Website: macys
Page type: payment
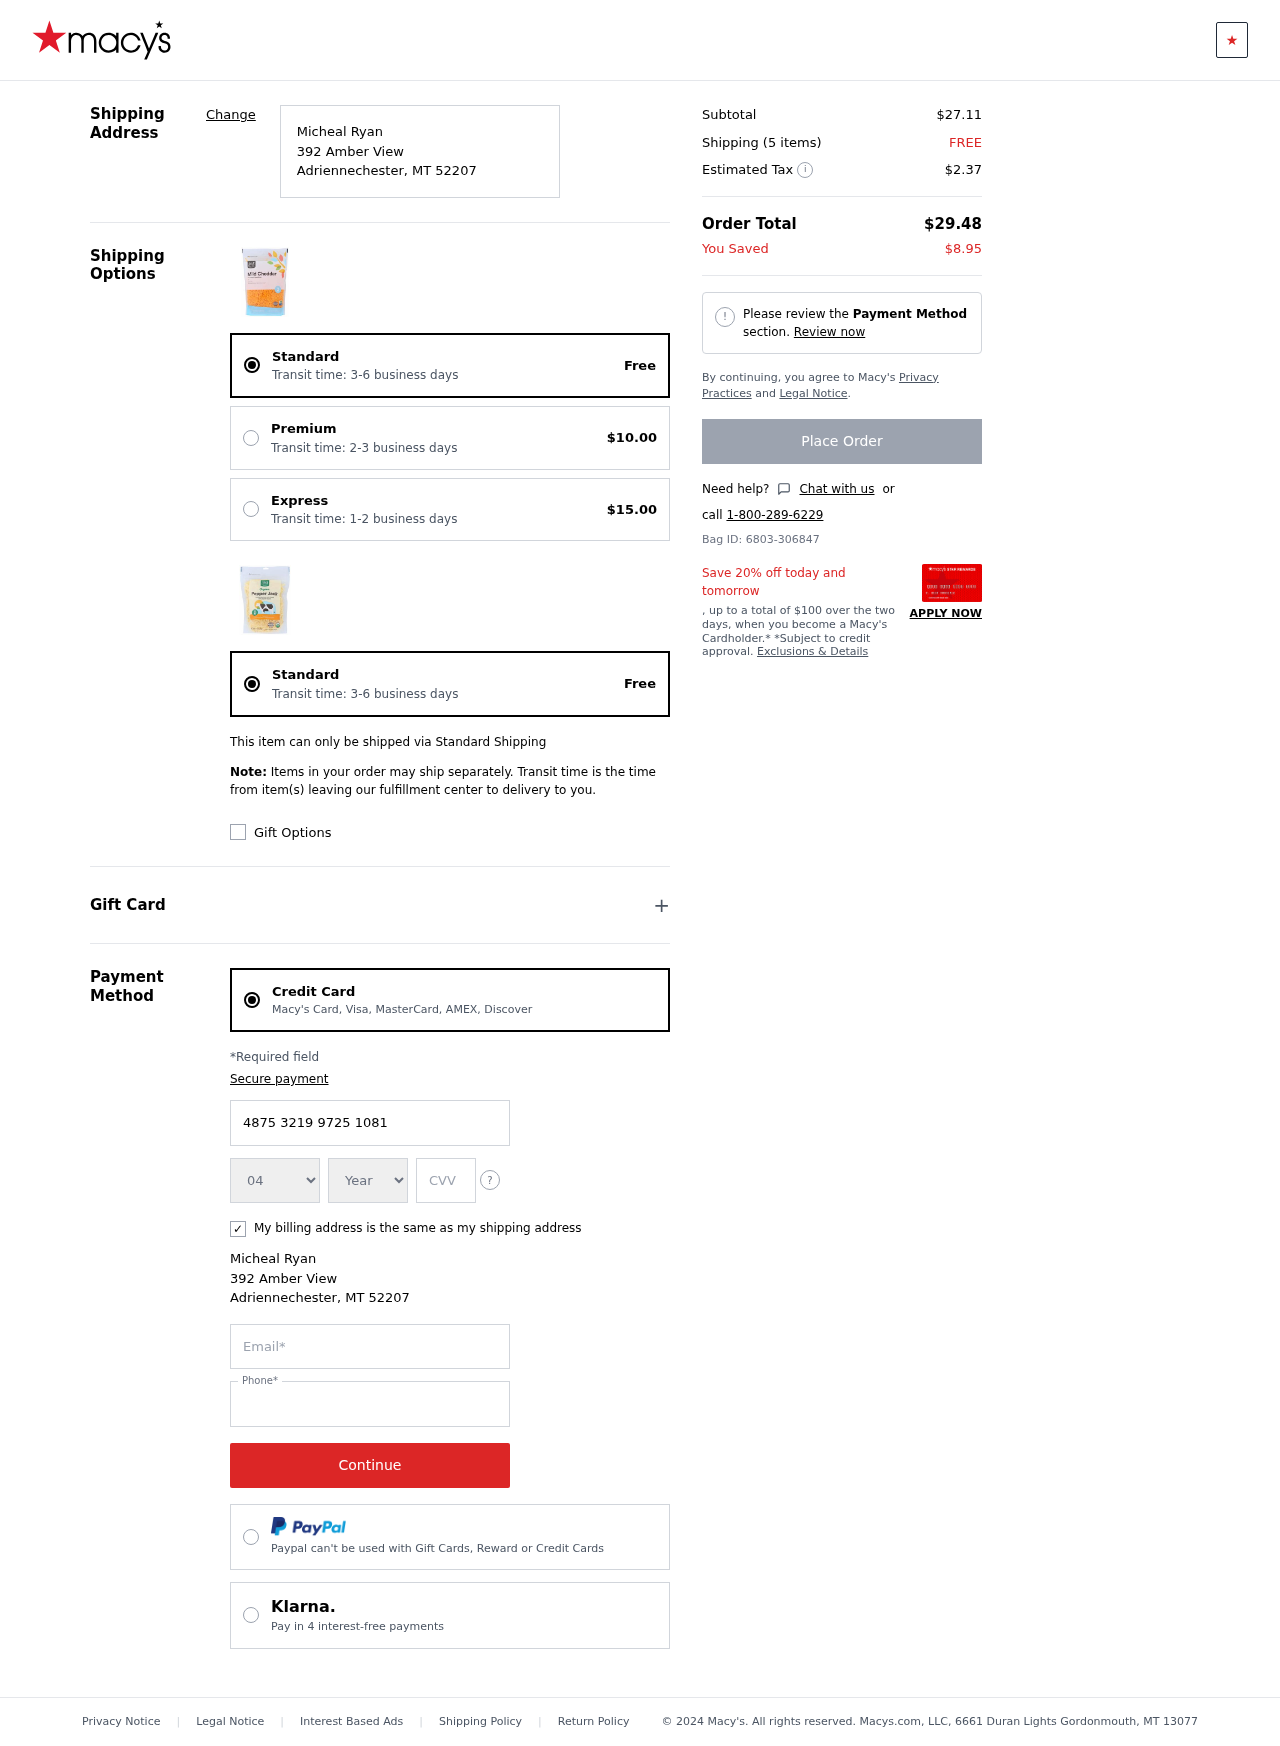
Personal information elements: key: PII_CARD_CVV
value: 823
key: PII_CARD_EXPIRY_MONTH
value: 04
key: PII_CARD_EXPIRY_YEAR
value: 26
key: PII_CARD_NUMBER
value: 4875 3219 9725 1081
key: PII_CITY
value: Adriennechester
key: PII_EMAIL
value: micheal.ryan@yahoo.com
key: PII_FULLNAME
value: Micheal Ryan
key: PII_PHONE
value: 3852299894
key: PII_POSTCODE
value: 52207
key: PII_STATE_ABBR
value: MT
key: PII_STREET
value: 392 Amber View
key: PII_FULLNAME2
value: Micheal Ryan
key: PII_CITY2
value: Adriennechester
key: PII_STATE_ABBR2
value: MT
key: PII_POSTCODE_FULL
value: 52207
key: PII_POSTCODE_NUMERIC
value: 52207
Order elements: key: ORDER_DELIVERY_DATE
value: Transit time: 3-6 business days
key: ORDER_SHIPPING_STANDARD
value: Free
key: ORDER_SHIPPING_PREMIUM
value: $10.00
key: ORDER_SHIPPING_EXPRESS
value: $15.00
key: ORDER_DELIVERY_DATE2
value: Transit time: 3-6 business days
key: ORDER_SHIPPING_STANDARD2
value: Free
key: ORDER_SUBTOTAL
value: $27.11
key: ORDER_NUM_ITEMS
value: Shipping (5 items)
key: ORDER_SHIPPING_COST
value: FREE
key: ORDER_TAX
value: $2.37
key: ORDER_TOTAL
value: $29.48
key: ORDER_SAVINGS
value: $8.95
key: ORDER_ID
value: Bag ID: 6803-306847